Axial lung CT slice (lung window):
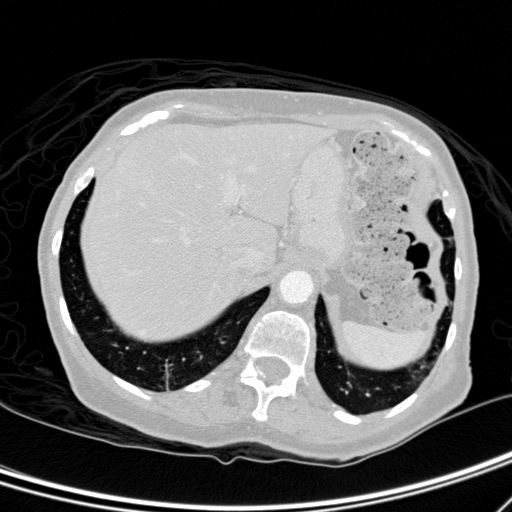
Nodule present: no